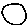
Label: moon